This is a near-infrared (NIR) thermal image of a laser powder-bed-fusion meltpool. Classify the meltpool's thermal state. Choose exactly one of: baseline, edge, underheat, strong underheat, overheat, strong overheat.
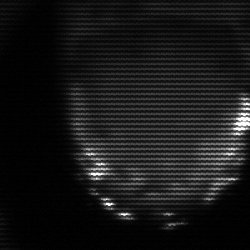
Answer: edge